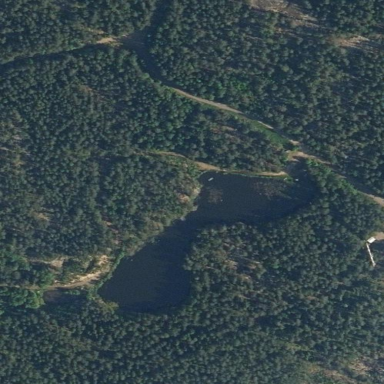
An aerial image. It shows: Pond surrounded by natural water.